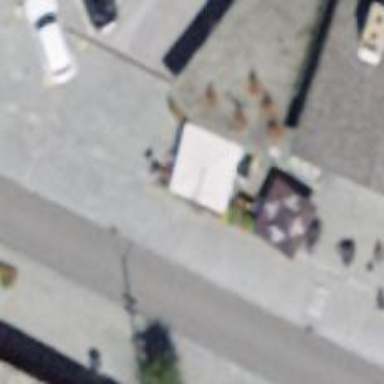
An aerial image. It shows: Fast food establishment.